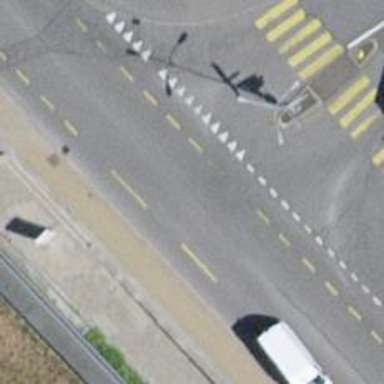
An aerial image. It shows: Primary highway with asphalt surface and designated cycle lane.